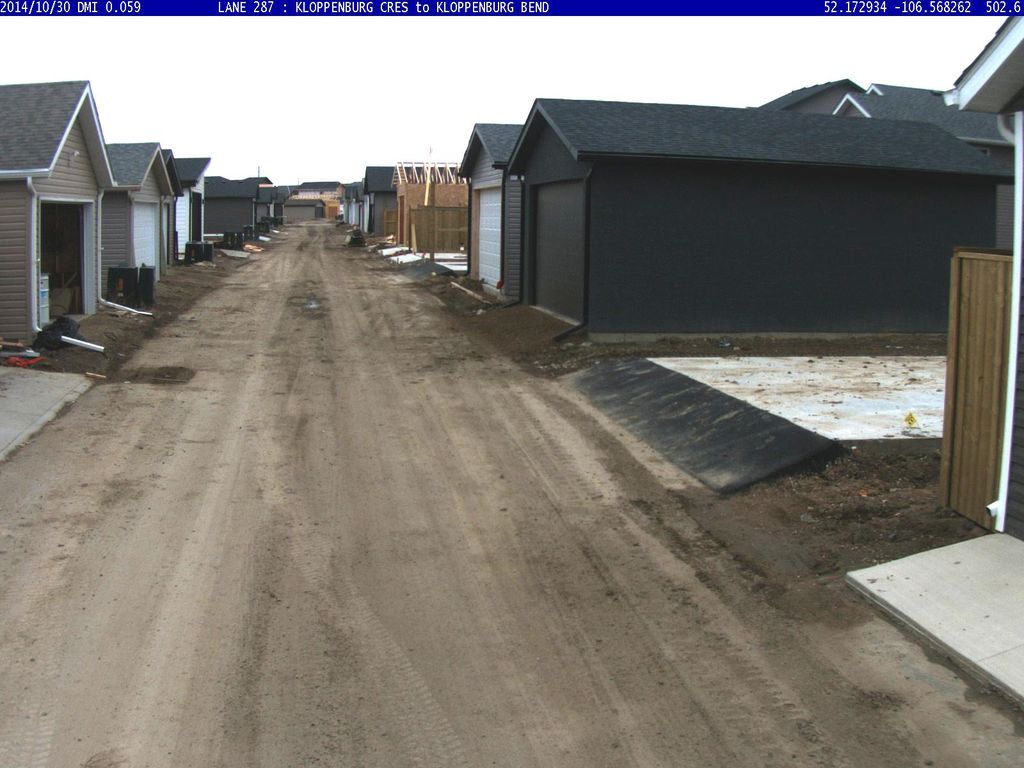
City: saskatoon